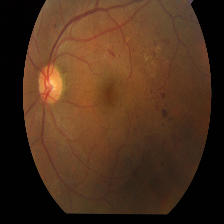
Diabetic retinopathy grade: Proliferative DR